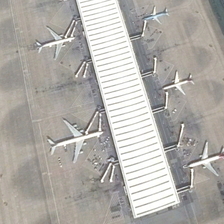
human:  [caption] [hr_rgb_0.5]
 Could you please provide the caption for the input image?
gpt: several planes in different sizes are next to a terminal in an airport .

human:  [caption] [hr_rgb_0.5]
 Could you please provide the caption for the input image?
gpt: several planes in different sizes are next to a terminal in an airport .

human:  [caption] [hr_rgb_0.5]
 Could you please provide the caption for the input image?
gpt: several planes in different sizes are next to a terminal in an airport .

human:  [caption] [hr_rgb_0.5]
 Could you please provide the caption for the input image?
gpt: several planes in different sizes are next to a terminal in an airport .

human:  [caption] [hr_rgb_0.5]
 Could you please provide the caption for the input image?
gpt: several planes in different sizes are next to a terminal in an airport .